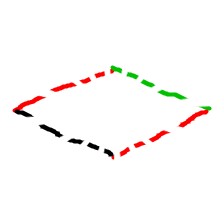
Shape: rhombus